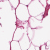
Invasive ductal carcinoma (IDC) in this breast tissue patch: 0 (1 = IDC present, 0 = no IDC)